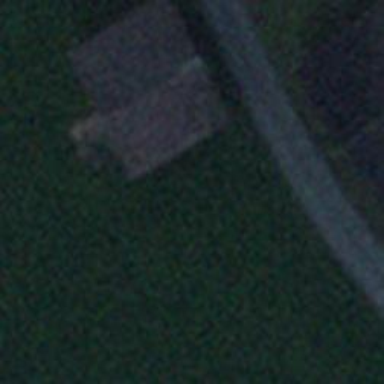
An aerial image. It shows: Barn.